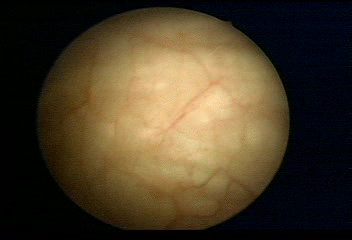
Modality: WLC
Class: Normal mucosa
Bladder cancer association: No